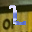
Label: 2